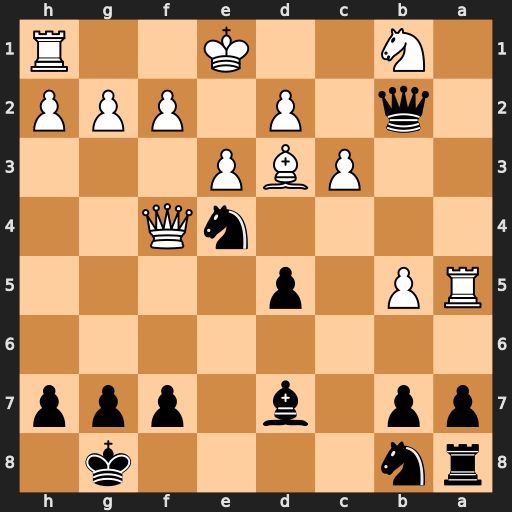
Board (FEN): rn4k1/pp1b1ppp/8/RP1p4/4nQ2/2PBP3/1q1P1PPP/1N2K2R
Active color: b
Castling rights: K
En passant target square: -
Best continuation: Qc1+ Ke2 Qxh1 Bxe4 dxe4